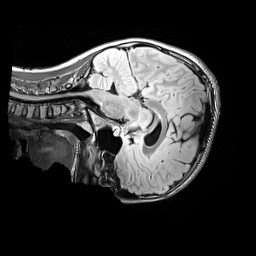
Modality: FLAIR
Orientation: sagittal
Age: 12
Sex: male
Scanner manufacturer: siemens
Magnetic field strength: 3 T
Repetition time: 5 s
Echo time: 0.388 s